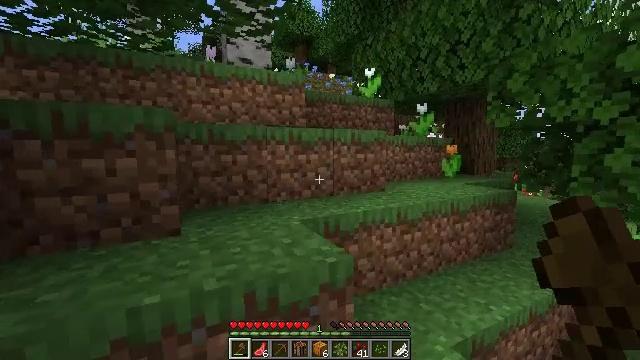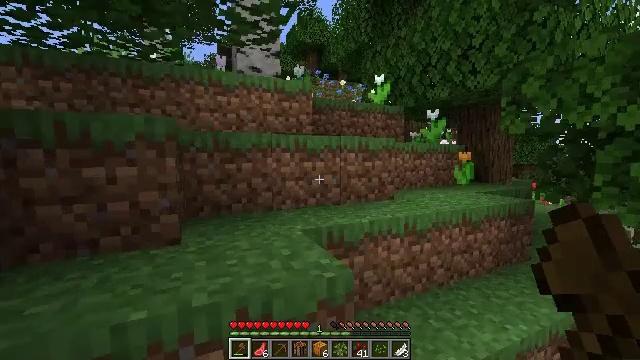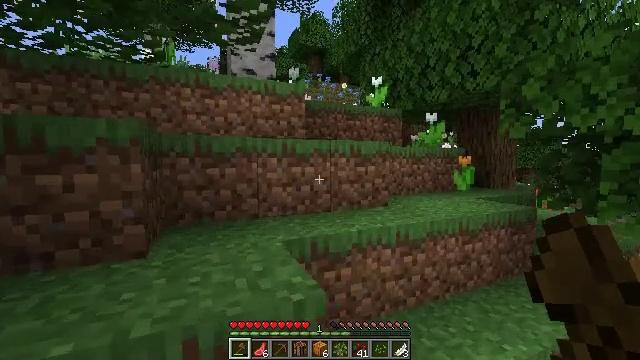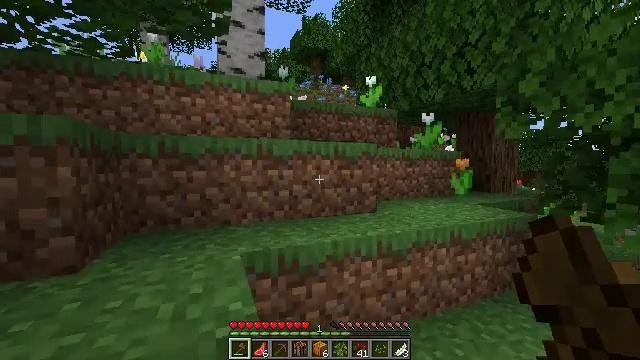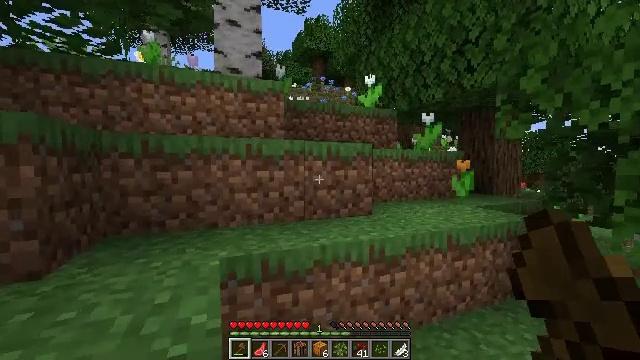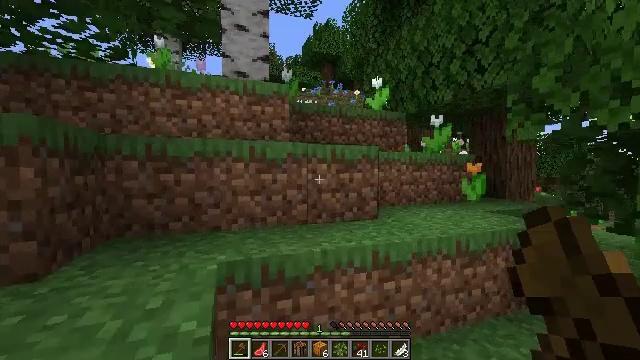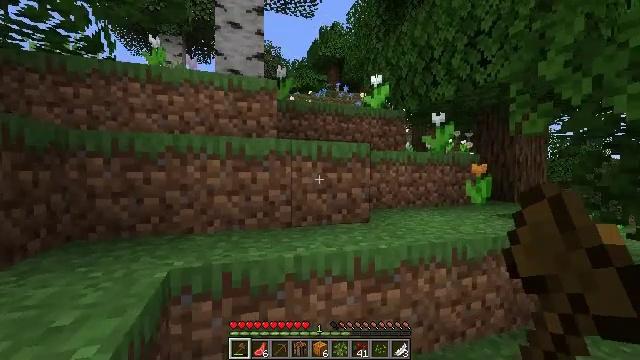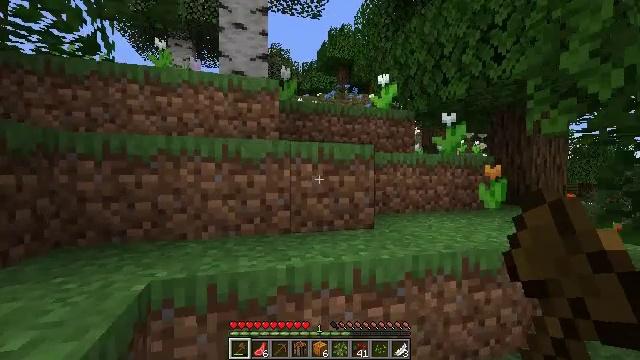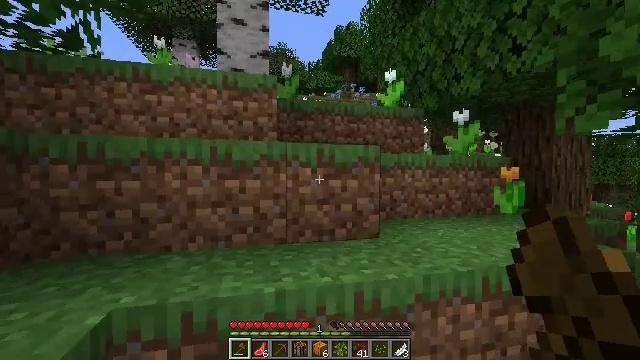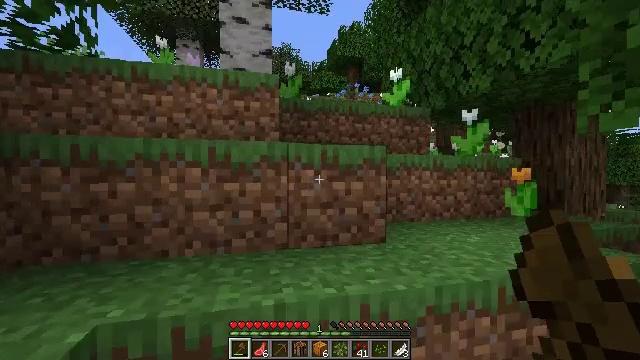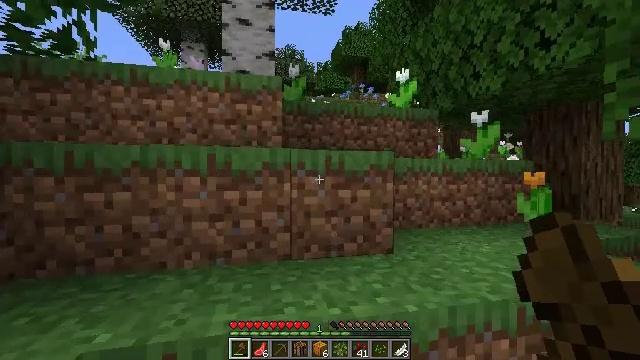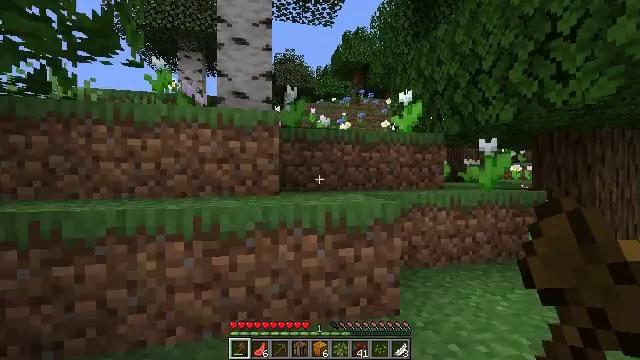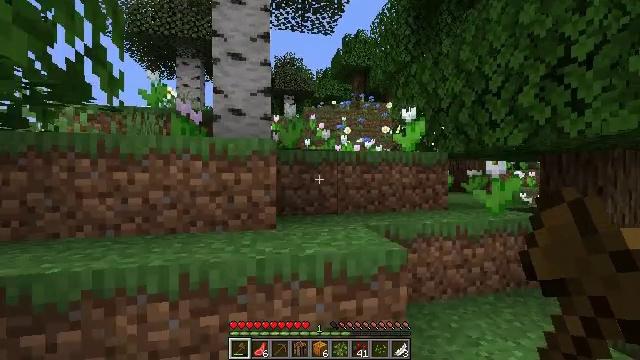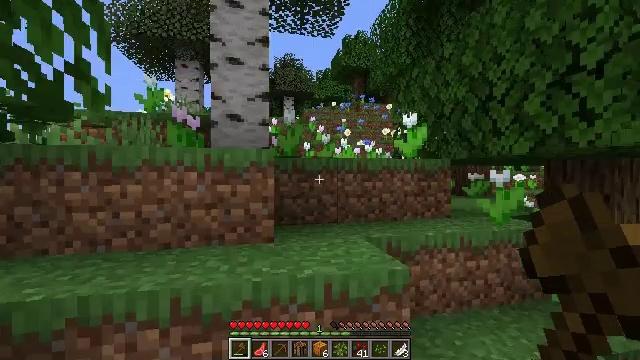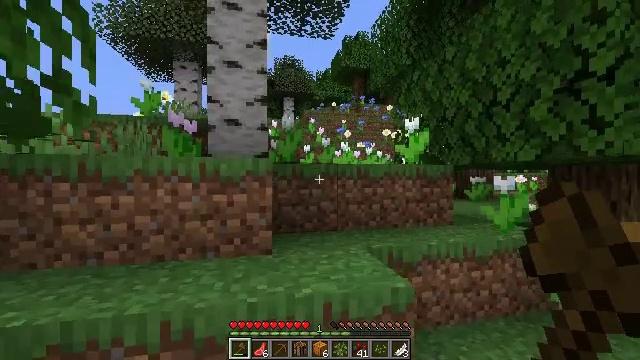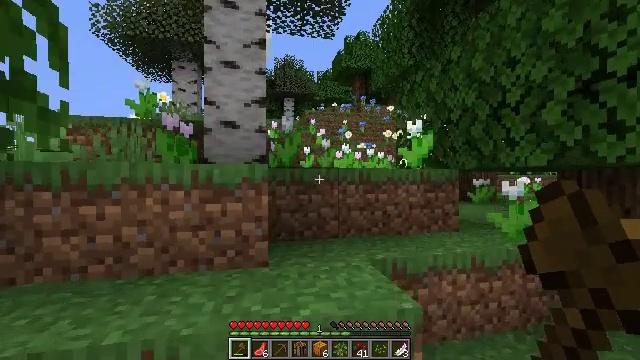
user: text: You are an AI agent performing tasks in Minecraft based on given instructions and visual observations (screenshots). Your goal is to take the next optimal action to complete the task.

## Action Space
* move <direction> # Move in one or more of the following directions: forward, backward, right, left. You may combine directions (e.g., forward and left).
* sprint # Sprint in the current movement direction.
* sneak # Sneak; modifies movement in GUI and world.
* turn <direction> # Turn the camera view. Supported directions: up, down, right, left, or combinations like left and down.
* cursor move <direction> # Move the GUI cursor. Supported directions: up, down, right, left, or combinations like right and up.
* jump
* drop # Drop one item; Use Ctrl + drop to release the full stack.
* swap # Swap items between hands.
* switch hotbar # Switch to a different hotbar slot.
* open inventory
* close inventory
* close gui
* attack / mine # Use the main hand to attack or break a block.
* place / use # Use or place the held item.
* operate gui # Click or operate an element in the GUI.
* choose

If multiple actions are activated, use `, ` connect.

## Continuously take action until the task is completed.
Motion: motion action
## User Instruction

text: Gather a cornflower for decorations.
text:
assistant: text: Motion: move forward and move right, turn left and up
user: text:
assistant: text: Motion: move forward and move right
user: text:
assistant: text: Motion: move forward and move right
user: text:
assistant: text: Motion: move forward and move right
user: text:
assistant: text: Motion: move forward and move right, turn left
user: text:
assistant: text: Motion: move forward and move right, turn left
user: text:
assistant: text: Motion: move forward, turn left
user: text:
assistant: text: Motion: move forward, turn left
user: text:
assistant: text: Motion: move forward
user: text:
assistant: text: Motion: move forward, turn left, jump
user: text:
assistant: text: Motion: move forward, jump
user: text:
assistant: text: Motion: move forward, jump
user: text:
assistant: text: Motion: move forward, jump
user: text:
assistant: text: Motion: move forward
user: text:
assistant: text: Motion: move forward
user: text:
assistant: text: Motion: move forward
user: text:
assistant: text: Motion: move forward
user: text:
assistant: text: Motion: move forward
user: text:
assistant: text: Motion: move forward, turn down, jump
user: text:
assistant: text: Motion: move forward, jump
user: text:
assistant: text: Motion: move forward, jump
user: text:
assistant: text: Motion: move forward, jump
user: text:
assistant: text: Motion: move forward
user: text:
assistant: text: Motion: move forward
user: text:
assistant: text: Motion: move forward
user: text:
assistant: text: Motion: move forward, turn left
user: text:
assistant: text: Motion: move forward
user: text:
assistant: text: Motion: move forward
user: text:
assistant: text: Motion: move forward
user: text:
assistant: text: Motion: move forward